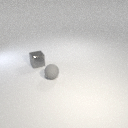
small gray rubber sphere in front of small gray metal cube